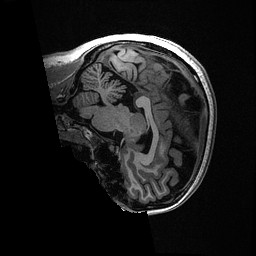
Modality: T1w
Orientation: sagittal
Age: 24
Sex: female
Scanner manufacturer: ge
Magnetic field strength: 3 T
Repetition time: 0.006952 s
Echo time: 0.00292 s